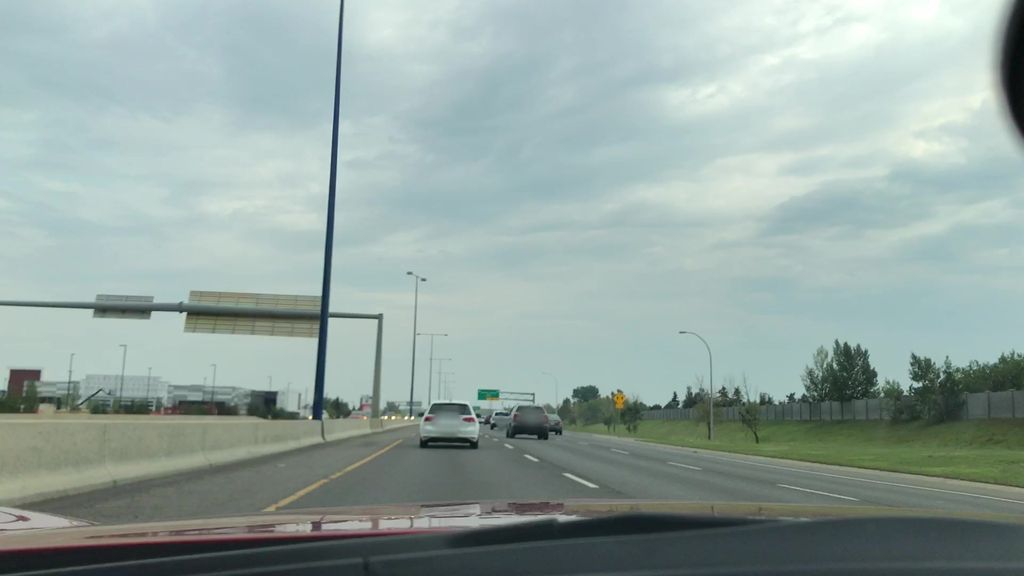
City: edmonton